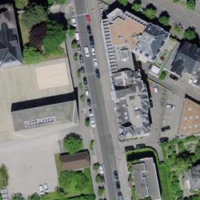
EUNIS habitat code: 54
Species observed at this site:
Veronica serpyllifolia
Trifolium pratense